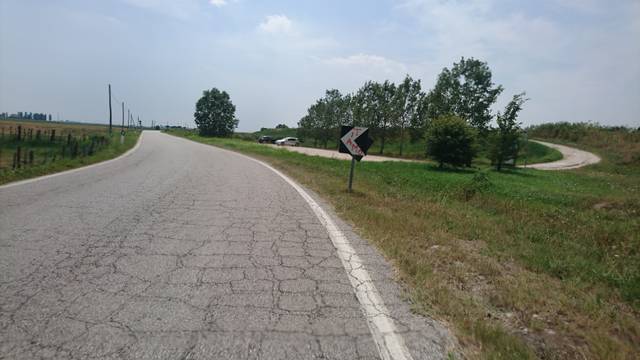
Region: Italy
Coordinates: 45.064, 12.263